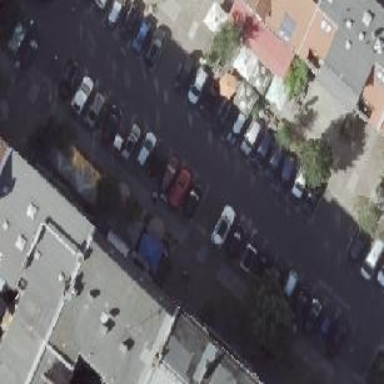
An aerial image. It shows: Street side parking area.